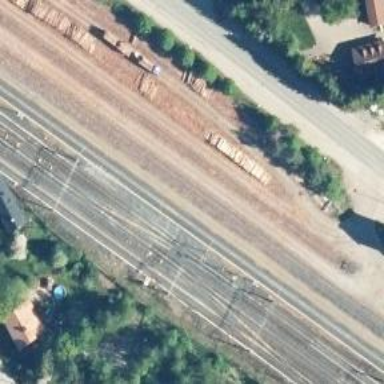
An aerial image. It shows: Railway with continuous electrified contact line.